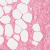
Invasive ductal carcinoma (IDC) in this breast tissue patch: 0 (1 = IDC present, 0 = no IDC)